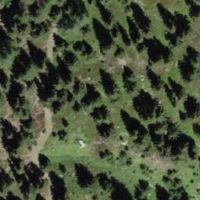
EUNIS habitat code: 41
Species observed at this site:
Vaccinium myrtillus